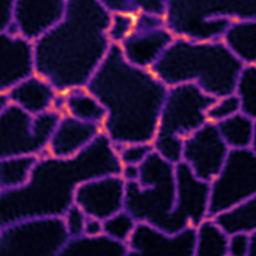
Label: Super-resolution ER image